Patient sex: M
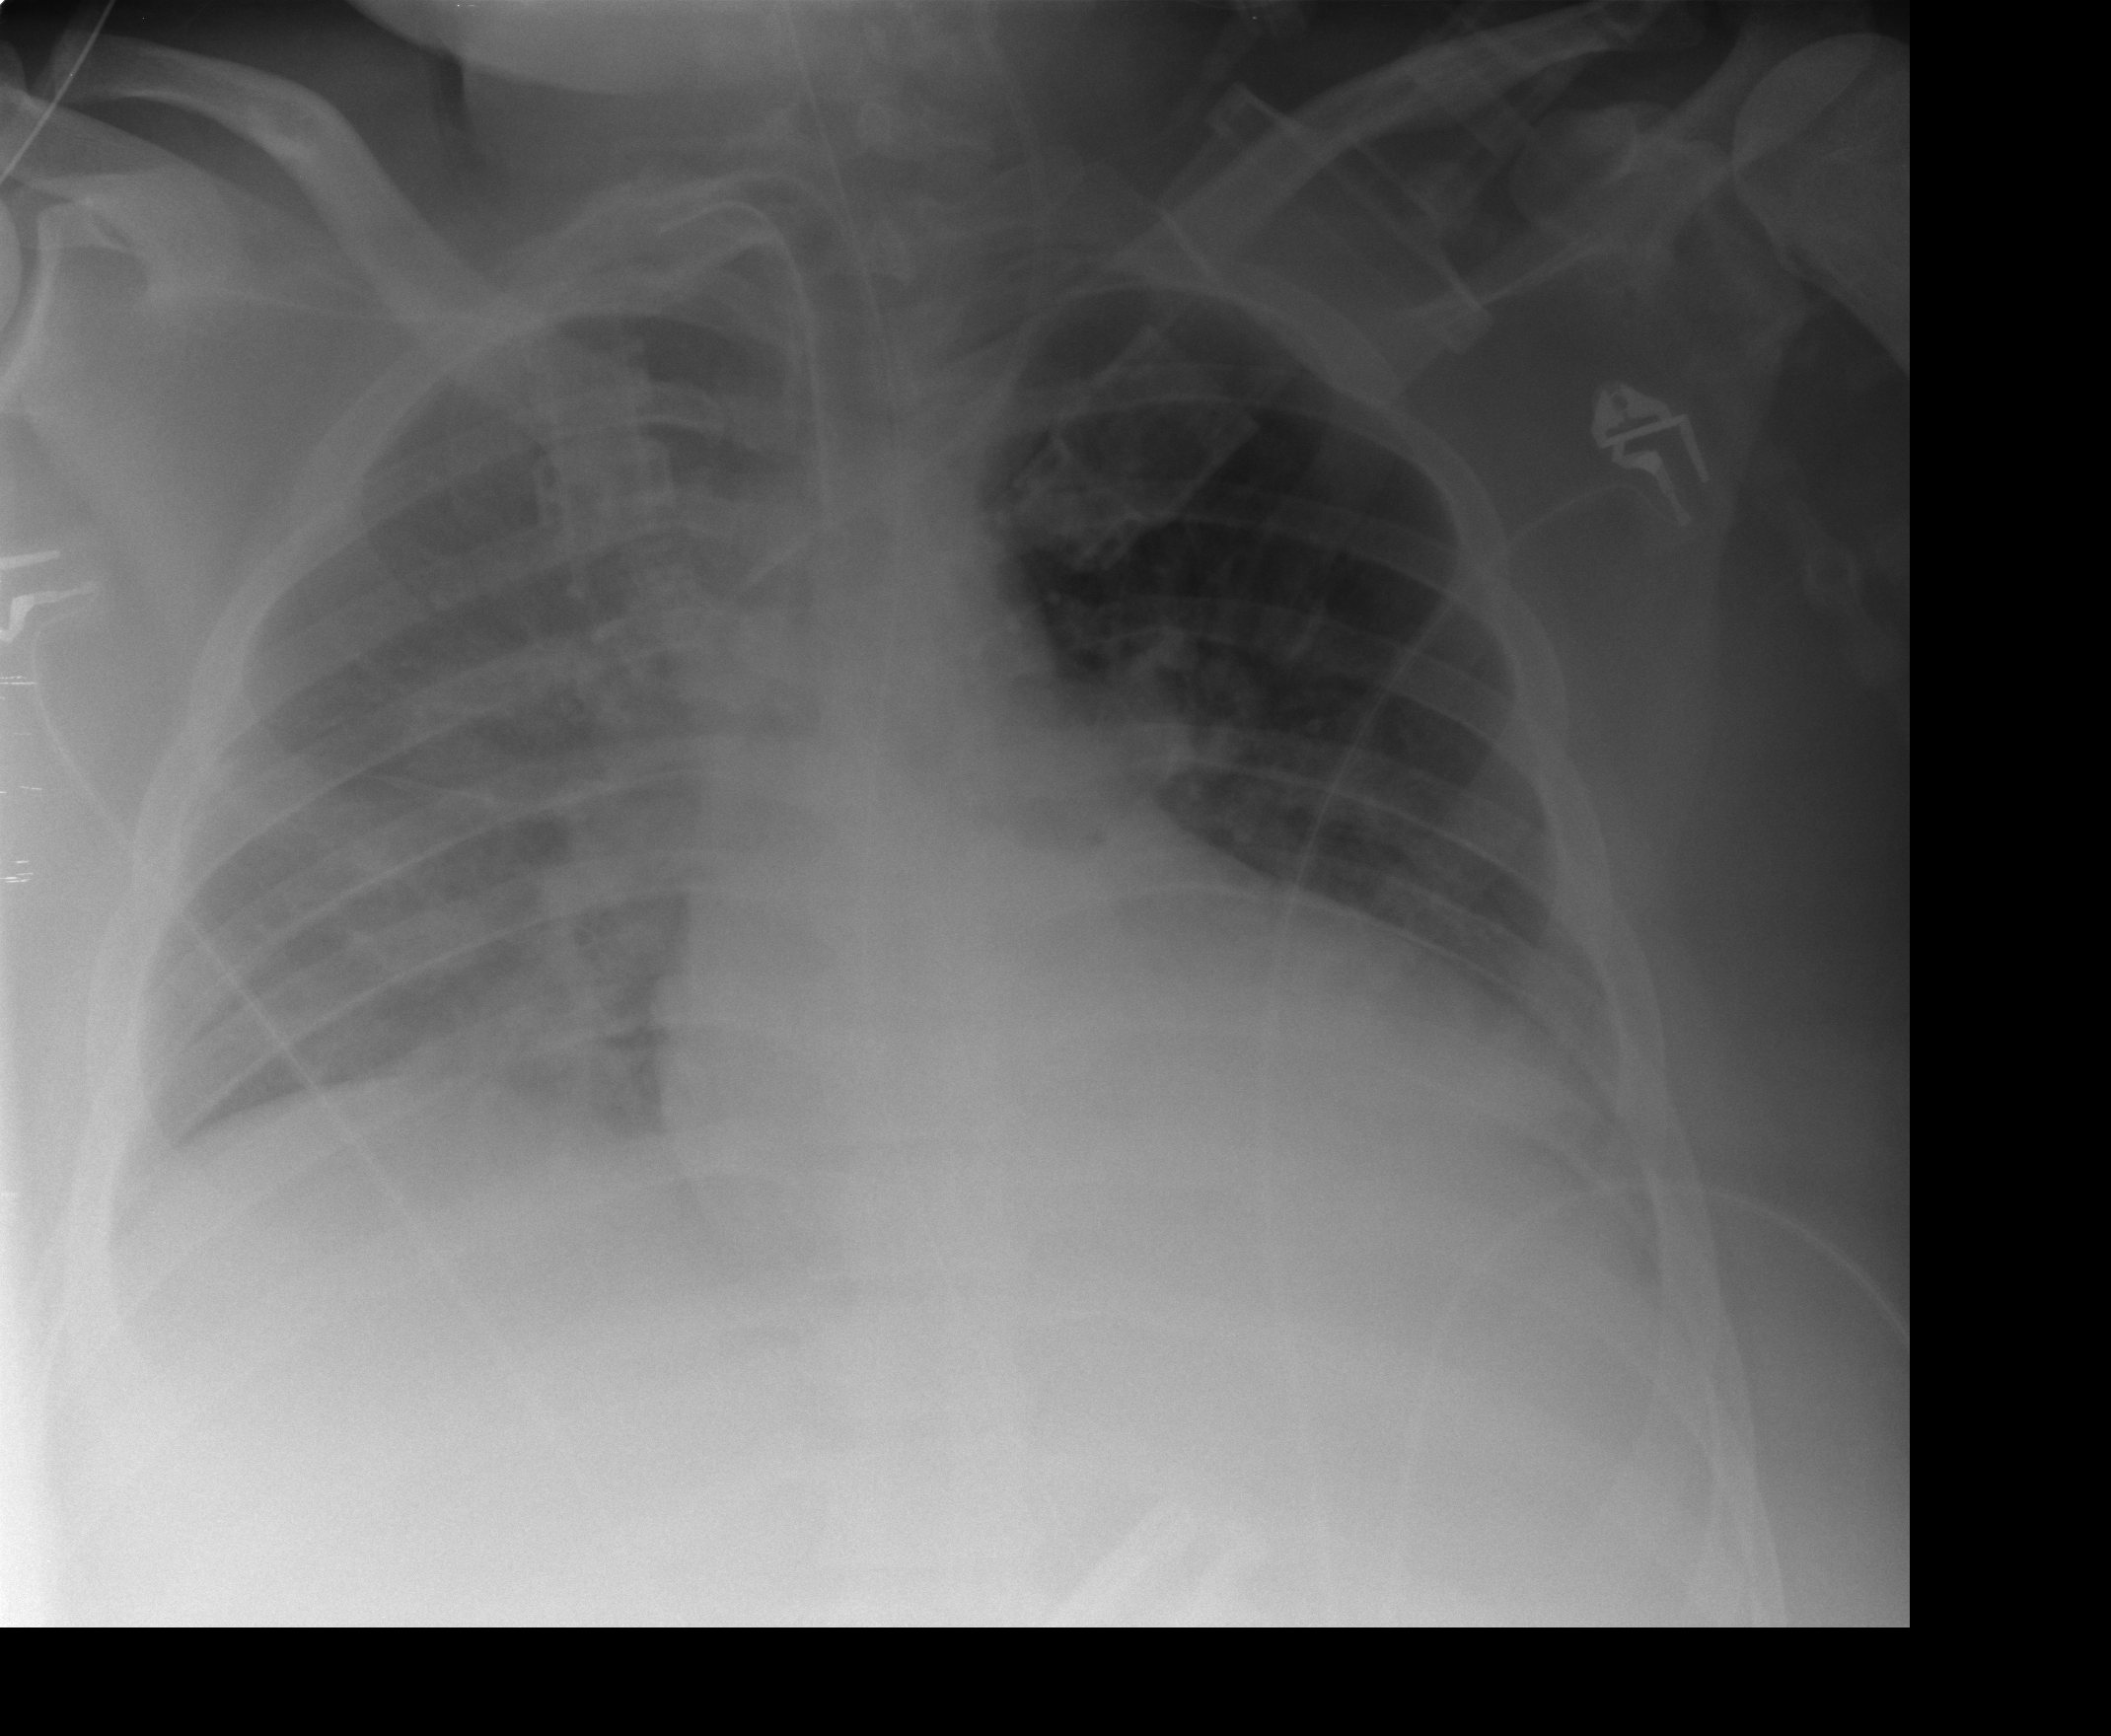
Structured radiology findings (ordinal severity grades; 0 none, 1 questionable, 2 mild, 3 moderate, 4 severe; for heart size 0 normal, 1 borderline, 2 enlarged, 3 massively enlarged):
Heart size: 2
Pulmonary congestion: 2
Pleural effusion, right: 3
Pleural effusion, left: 2
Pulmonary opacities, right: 2
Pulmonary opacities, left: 1
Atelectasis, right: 3
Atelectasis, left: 1